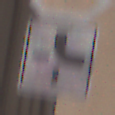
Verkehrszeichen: VerlaufVorfahrtsstrasse4
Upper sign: Stop
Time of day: Midday
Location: Outdoor (Urban)
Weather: PartlyCloudy
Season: NotSpecified
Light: Natural